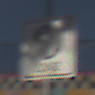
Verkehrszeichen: EndeFussgaengerzone
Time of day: MorningAfternoon
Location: Outdoor (Special)
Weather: PartlyCloudy
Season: NotSpecified
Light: Natural